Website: ulta-beauty
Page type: address-validator
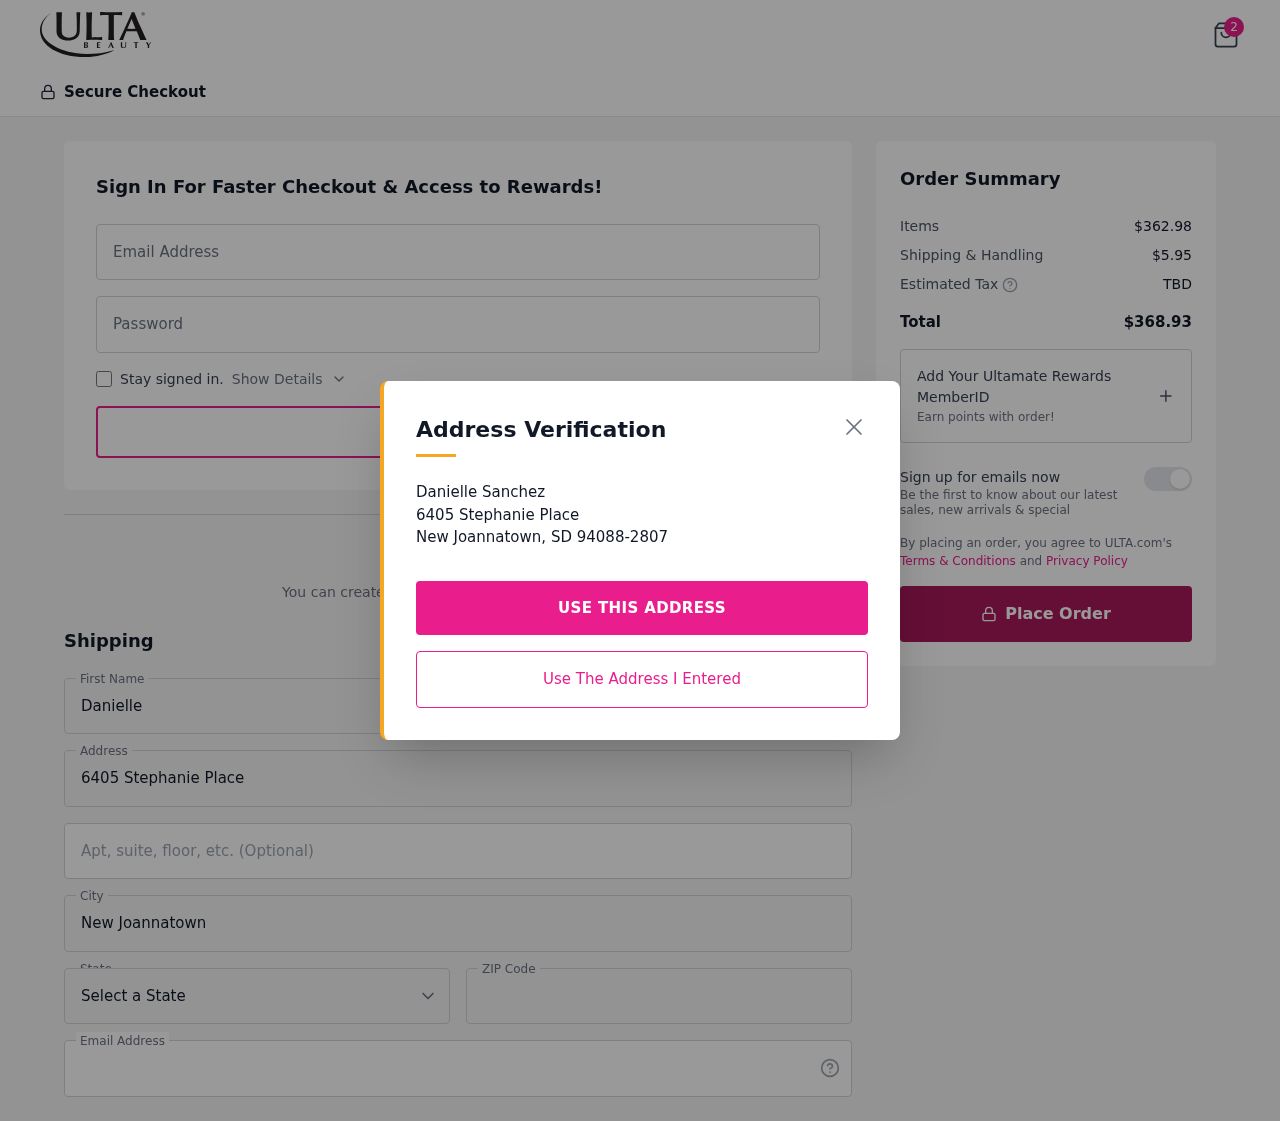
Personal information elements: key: PII_CITY
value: New Joannatown
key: PII_EMAIL
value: danielle_sanchez@hotmail.com
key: PII_FIRSTNAME
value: Danielle
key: PII_LASTNAME
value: Sanchez
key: PII_POSTCODE
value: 94088
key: PII_STATE_ABBR
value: SD
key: PII_STREET
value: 6405 Stephanie Place
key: PII_STREET2
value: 6405 Stephanie Place
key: PII_FULLNAME2
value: Danielle Sanchez
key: PII_CITY2
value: New Joannatown
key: PII_STATE_ABBR2
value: SD
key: PII_POSTCODE_FULL
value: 94088
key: PII_POSTCODE_EXT
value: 2807
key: PII_POSTCODE_NUMERIC
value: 94088
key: PII_POSTCODE_EXT_NUMERIC
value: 2807
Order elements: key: ORDER_NUM_ITEMS
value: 2
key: ORDER_SUBTOTAL
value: $362.98
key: ORDER_SHIPPING_COST
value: $5.95
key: ORDER_TOTAL
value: $368.93